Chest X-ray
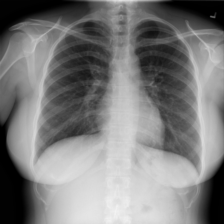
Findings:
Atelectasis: negative
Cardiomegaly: negative
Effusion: negative
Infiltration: negative
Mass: negative
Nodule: negative
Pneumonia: negative
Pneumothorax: negative
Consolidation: negative
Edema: negative
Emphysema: negative
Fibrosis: negative
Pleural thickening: negative
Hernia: negative